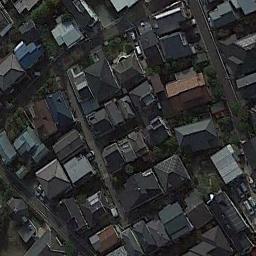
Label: dense_residential